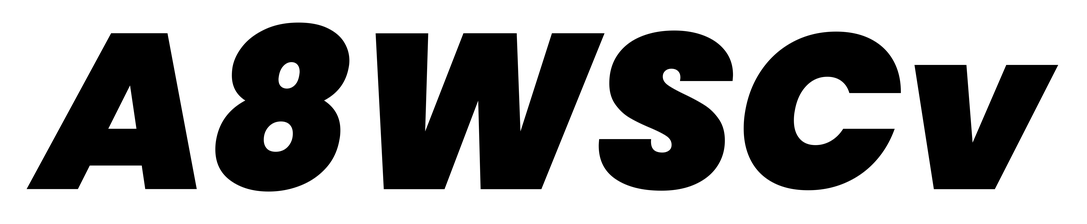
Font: Poppins-BlackItalic